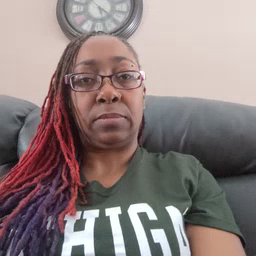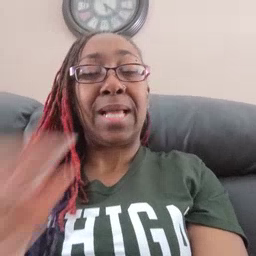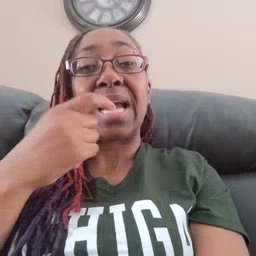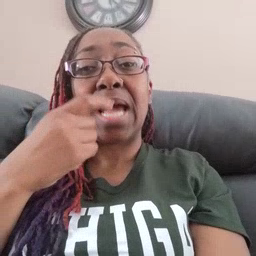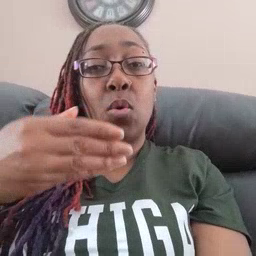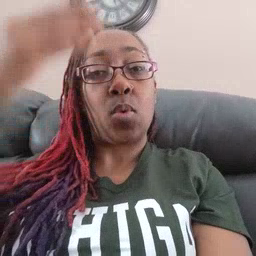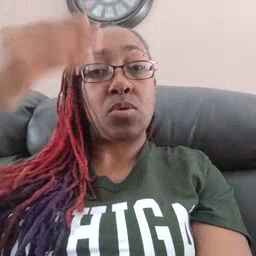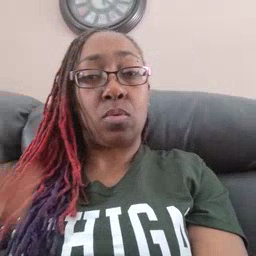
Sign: glasswindow